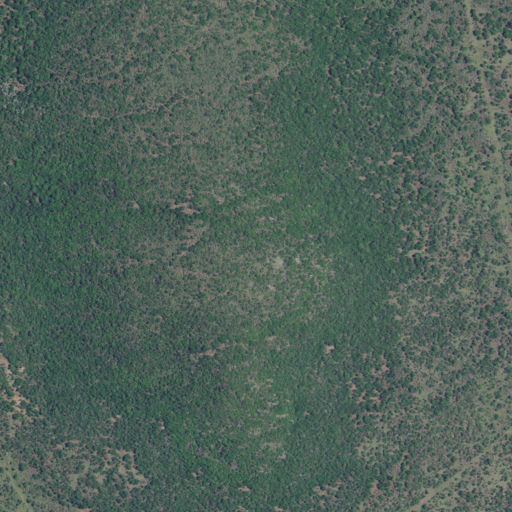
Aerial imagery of mountain in Texas named Pilot Knob containing evergreen forest, shrub, deciduous forest, and mixed forest